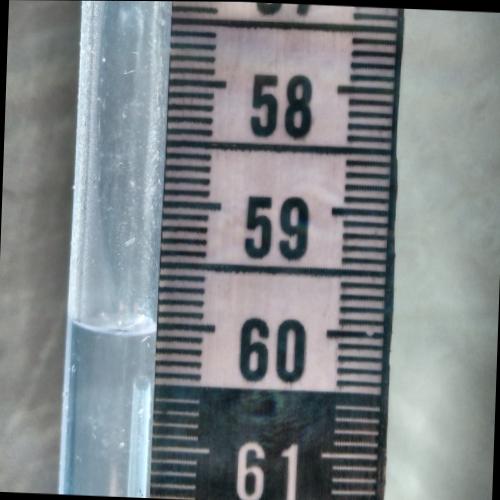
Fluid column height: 60.0 cm